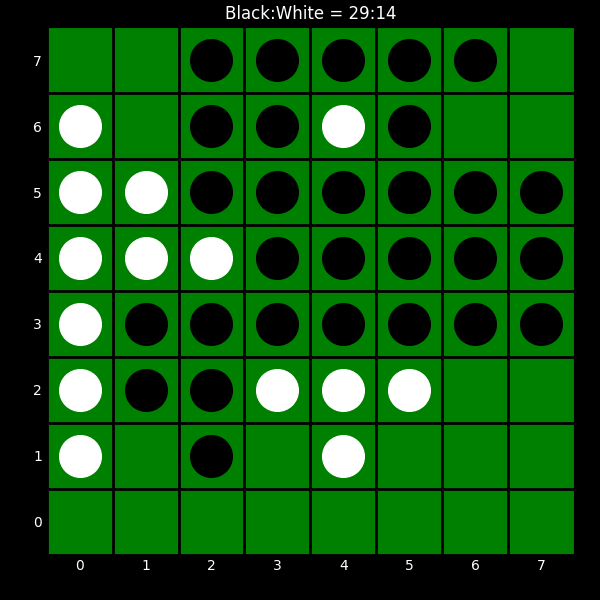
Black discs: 29
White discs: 14